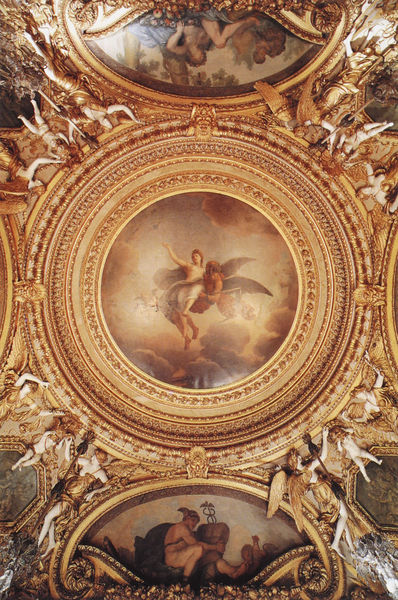
Titel: Vaux-le-Vicomte
Künstler: Louis Le Vau
Standort: Melun (EU - F)
Schlagwörter: flügel, gemälde, himmel, mann, wolken, säule, ornament, arm, stein, tragen, gold, decke, renaissance, kreis, rund, engel, putte, putto, umarmung, italien, ornamente, kranz, verziert, fresken, heiliger, heilige, fresko, hermes, putten, bote, putti, rotunde, geschmückt, hermesstab, bite, outte